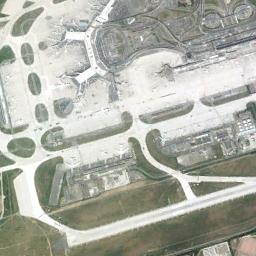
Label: airport